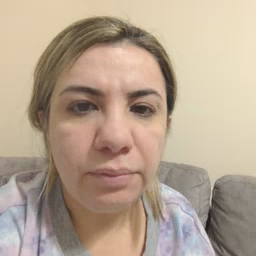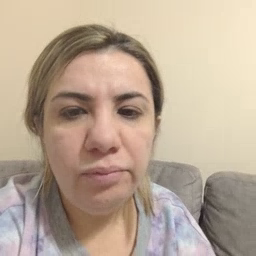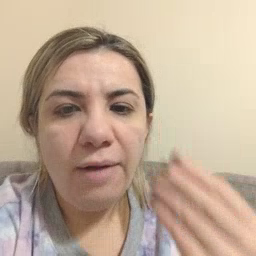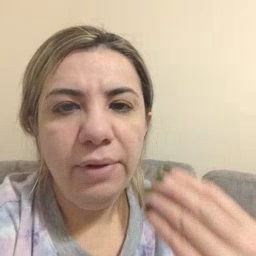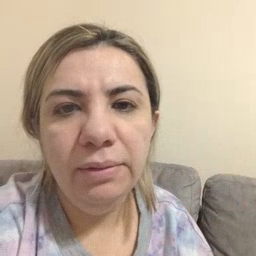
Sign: wet